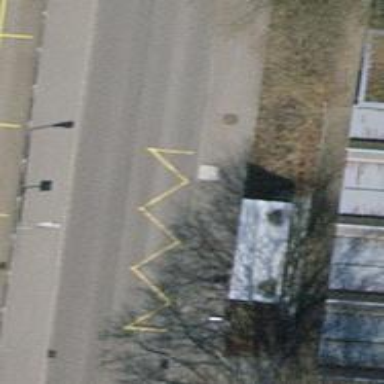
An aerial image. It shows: Platform for public transport with shelter.